Interaction volume radius: 5 \u00c5
Interaction volume height: 15 \u00c5
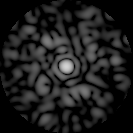
Disorder parameter: 0.7897